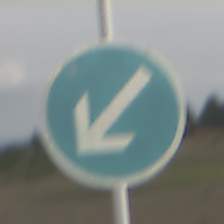
Verkehrszeichen: VorgeschriebeneVorbeifahrtLinks
Umgebung: Outdoor, Nature
Tageszeit: Midday
Wetter: PartlyCloudy
Licht: Natural
Jahreszeit: NotSpecified
Kontrast: MediumContrast